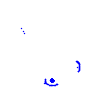
Particle: pion